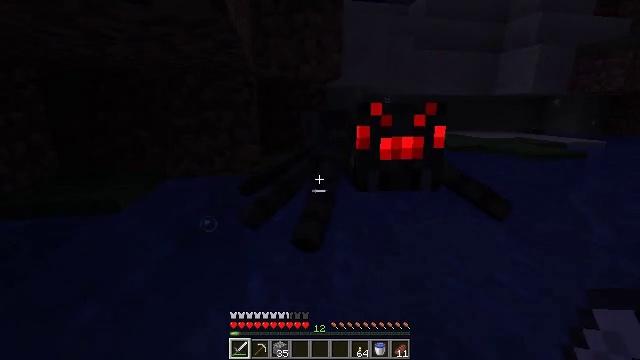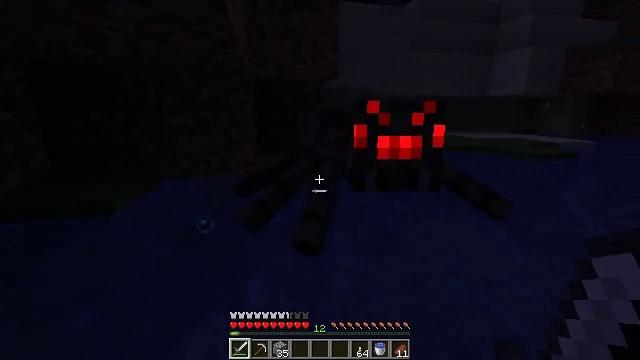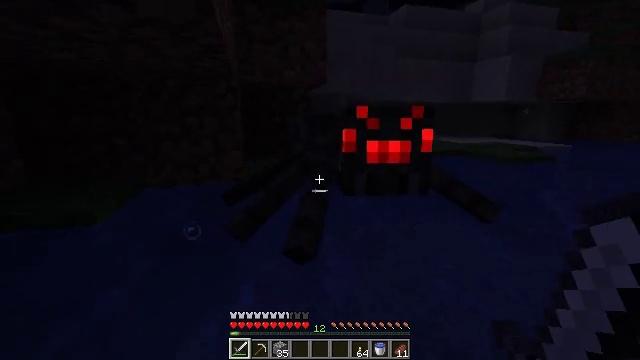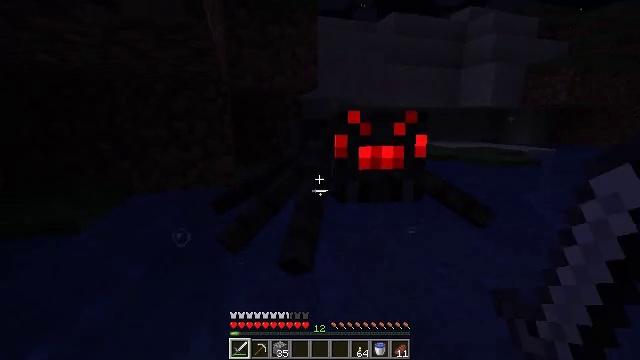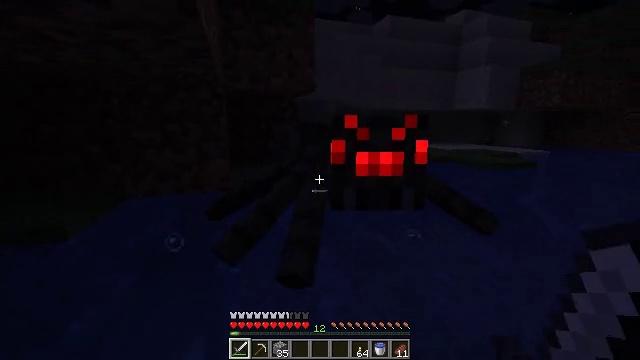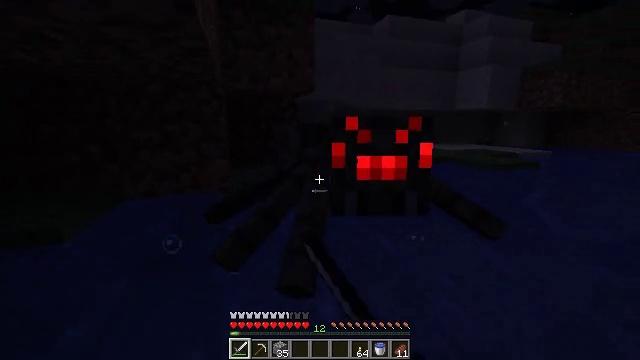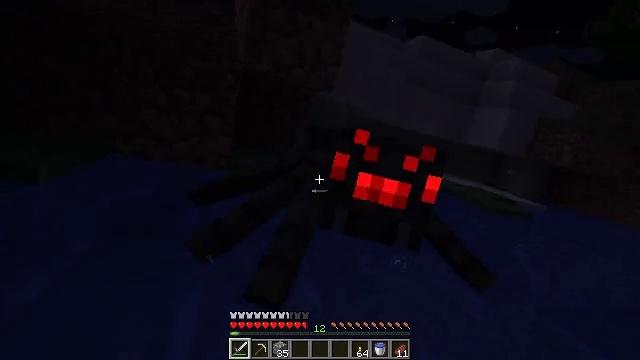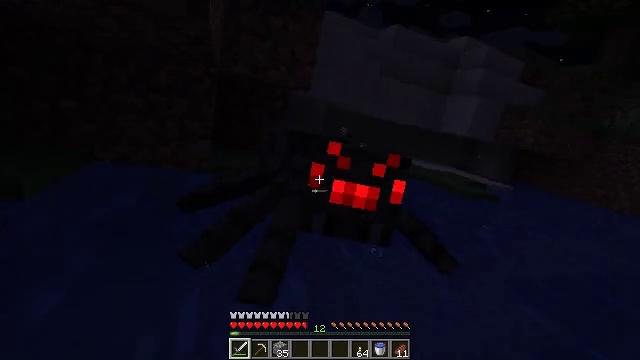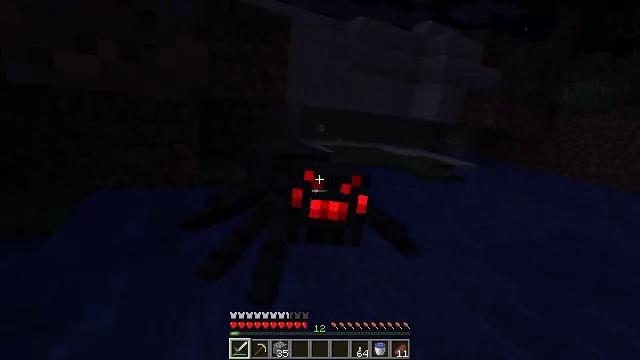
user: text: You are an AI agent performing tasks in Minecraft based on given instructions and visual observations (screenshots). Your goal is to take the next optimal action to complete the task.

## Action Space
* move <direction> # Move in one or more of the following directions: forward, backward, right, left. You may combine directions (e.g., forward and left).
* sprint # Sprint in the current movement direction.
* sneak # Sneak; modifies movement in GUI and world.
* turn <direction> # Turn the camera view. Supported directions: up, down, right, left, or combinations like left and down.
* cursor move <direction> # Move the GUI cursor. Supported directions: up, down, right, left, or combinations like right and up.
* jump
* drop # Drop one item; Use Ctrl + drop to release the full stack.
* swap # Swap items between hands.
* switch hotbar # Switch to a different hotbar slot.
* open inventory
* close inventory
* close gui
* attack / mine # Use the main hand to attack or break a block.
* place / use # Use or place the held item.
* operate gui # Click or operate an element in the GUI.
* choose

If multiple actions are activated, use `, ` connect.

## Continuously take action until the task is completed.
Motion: motion action
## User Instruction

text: Kill the spider.
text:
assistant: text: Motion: sprint, turn right
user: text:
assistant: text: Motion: sprint, turn right and up
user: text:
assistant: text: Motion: move forward, sprint, turn right and up
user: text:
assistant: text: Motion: move forward, sprint, attack / mine
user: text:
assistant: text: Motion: move forward, sprint, attack / mine
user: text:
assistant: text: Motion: move forward, sprint, attack / mine
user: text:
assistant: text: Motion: sprint, turn right and down, attack / mine
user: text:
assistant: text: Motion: sprint, turn right and down
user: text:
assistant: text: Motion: sprint